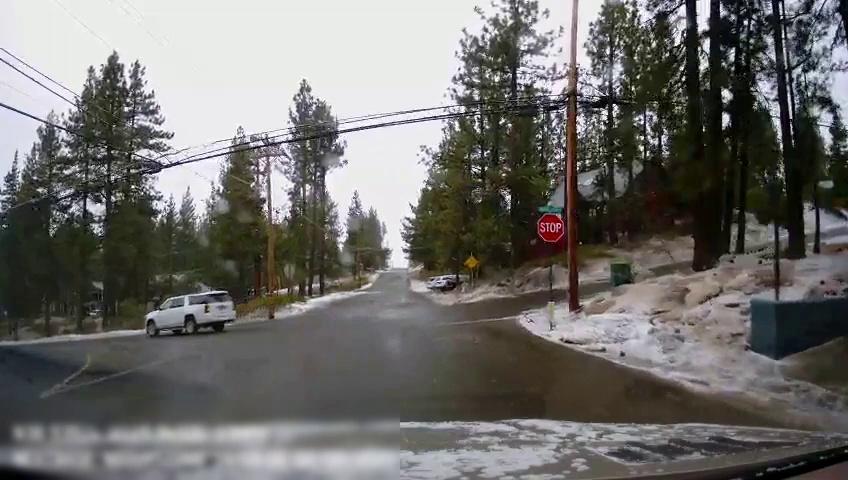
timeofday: Day
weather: Snowy
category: Drivable Space
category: Vehicles | Truck
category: Vehicles | SUV
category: Lanes | Alternate Lane
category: Lanes | Current Lane
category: Traffic | Signs
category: Traffic | Signs
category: Traffic | Signs